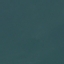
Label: SeaLake